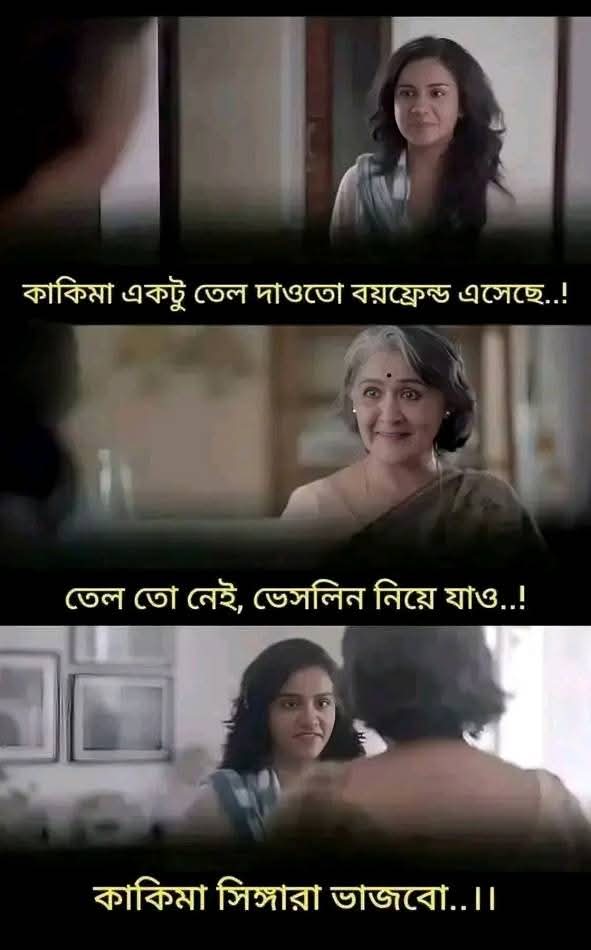
Text: কাকিমা একটু তেল দাওতো বয়ফ্রেন্ড এসেছে..!
তেল তো নেই, ভেসলিন নিয়ে যাও..!
কাকিমা সিঙ্গারা ভাজবো..।।
Label: Non Hate